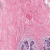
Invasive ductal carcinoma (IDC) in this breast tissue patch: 0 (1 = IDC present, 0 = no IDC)